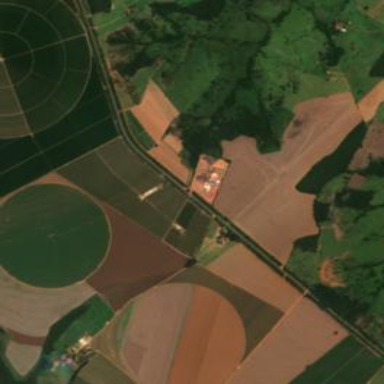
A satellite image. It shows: Farmland with coffee crops.